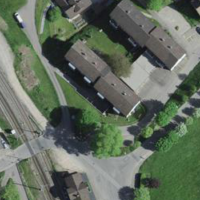
EUNIS habitat code: 55
Species observed at this site:
Cerastium tomentosum